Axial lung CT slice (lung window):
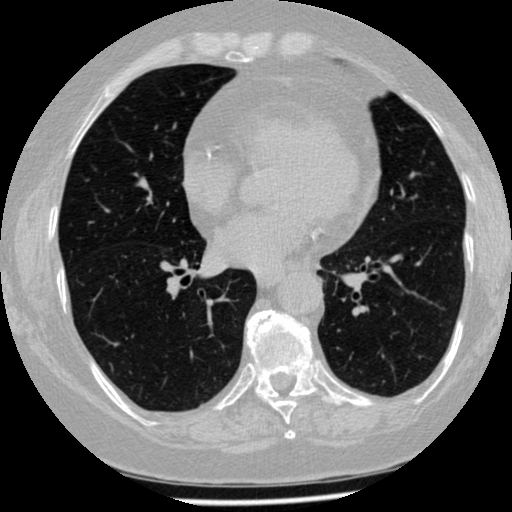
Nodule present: no